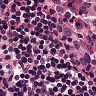
Metastatic tissue present: no